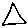
Label: triangle